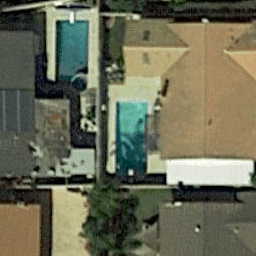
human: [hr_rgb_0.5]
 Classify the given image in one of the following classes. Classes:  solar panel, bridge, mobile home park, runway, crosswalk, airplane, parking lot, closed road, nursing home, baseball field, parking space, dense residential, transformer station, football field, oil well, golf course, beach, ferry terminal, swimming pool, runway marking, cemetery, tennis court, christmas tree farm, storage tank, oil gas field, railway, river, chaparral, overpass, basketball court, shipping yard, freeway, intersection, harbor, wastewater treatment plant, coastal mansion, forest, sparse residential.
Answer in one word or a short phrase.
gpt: swimming pool